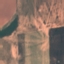
Land use / land cover: AnnualCrop